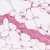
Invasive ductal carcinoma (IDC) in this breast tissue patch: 0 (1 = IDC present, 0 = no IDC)